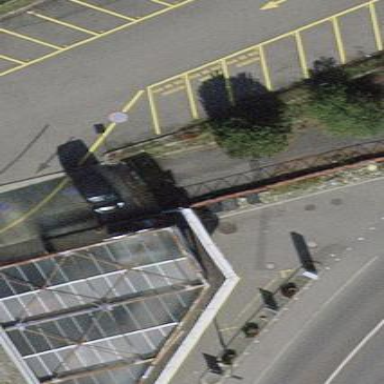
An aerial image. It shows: Street side parking area.